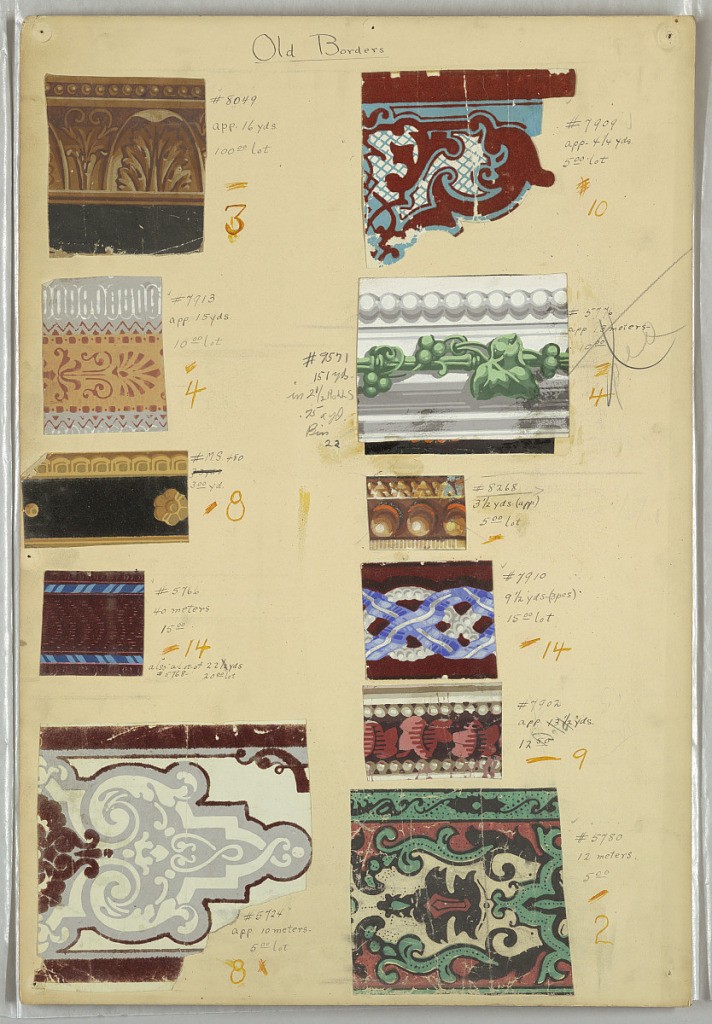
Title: Border
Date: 1820–50
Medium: Block-printed and flocked
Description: Eleven swatches of narrow borders, including architectural moldings, ribbon twist, beading, fancy gimp.